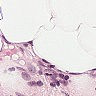
Metastatic tissue present: no